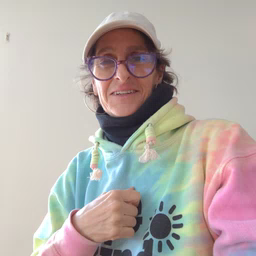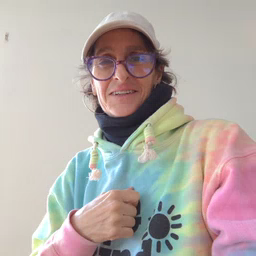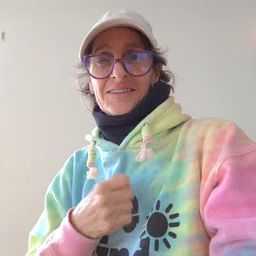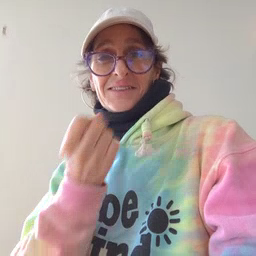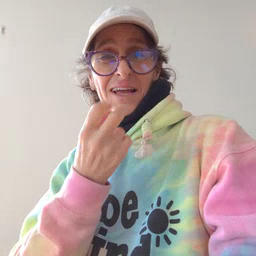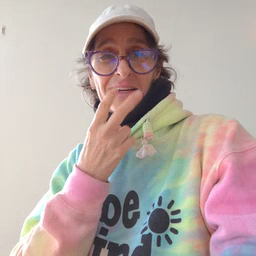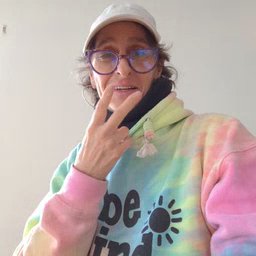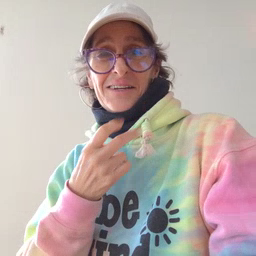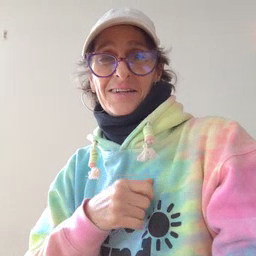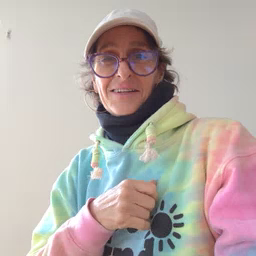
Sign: snack